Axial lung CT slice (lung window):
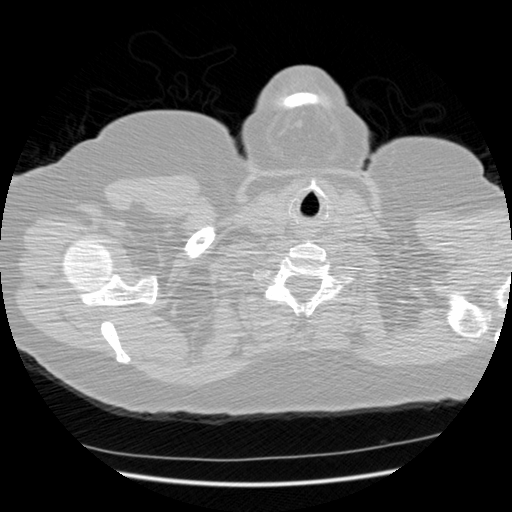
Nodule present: no